Question: I'm trying to think of a method to 'sort of programmatically' animate sprites in a game. The purpose of this is to avoid creating ~20-50 frames of each sprite (very time consuming), then running a loop to sequence the frames, thus producing the desired animation. Below is one example of a sprite I would like to animate. The desired animation should give 'waves' to the image, originating in the center and expanding outward. This will make the water color look alive, or as if it's still wet and shimmering. I'm using Cocos2D so each sprite has these methods available already: move, rotate, scale. My initial thought is to use Cocos2D's particle system to try and create this effect, but I worry about the efficiency of running the system for perhaps 50 or so sprites. Is there a better way?

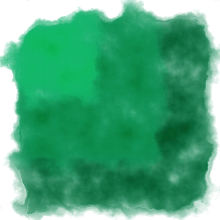
Answer: What you want to achieve is probably best done with custom vertex/fragment shader. Unfortunately not many examples floating around, so you have to look. But to get you started, look <URL>, there might be one there close to your desires. Beware, shaders can be tricky and are hardly the kind of 'drop from open source repository' to your codebase type of software. Some tweaking required, your mileage will vary.
for a crash 'intro' on openGL , shaders and stuff, if you are inclined, <URL> was very helpful to me. Follow the links.